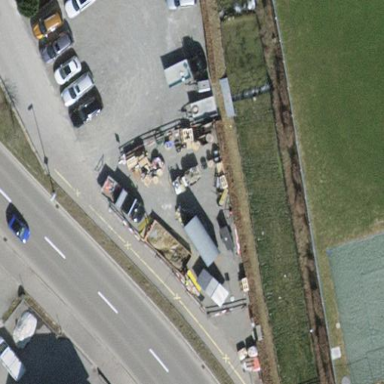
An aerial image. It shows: Parking area with surface.